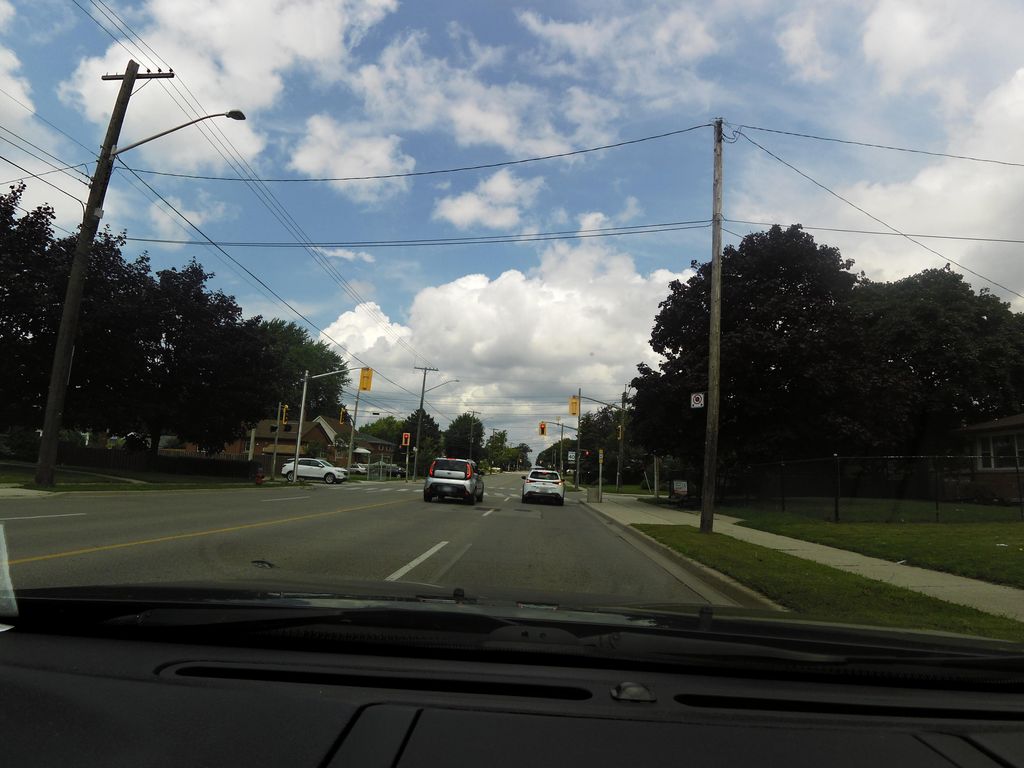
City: hamilton